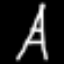
Label: The Eiffel Tower